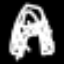
Label: The Eiffel Tower